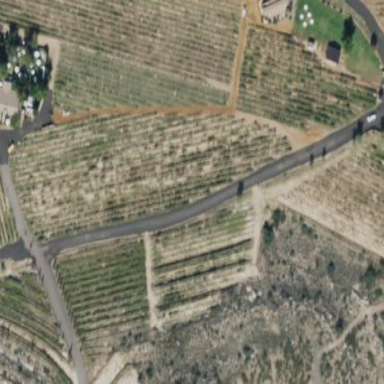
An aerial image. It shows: Vineyard growing grapes.